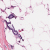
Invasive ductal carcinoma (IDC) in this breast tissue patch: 0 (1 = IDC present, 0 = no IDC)